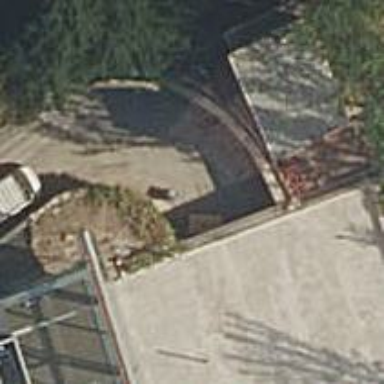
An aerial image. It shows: Entrance to parking area.